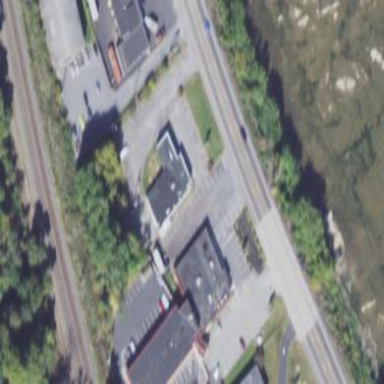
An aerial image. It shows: Building that is motel.